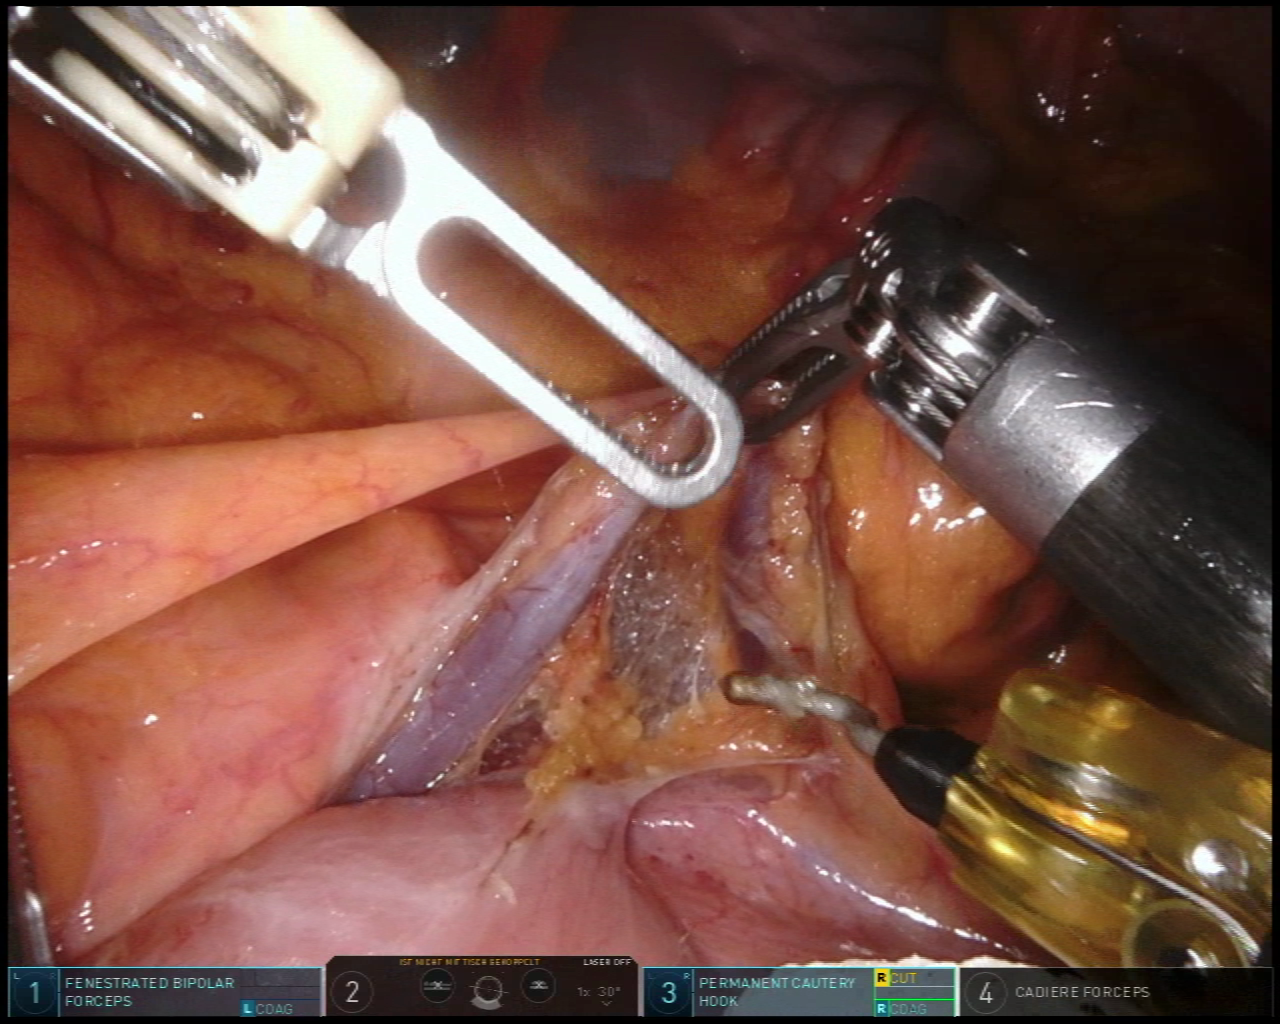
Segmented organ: intestinal_veins
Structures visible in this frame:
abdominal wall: no
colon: yes
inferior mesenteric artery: no
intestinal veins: yes
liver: no
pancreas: no
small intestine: yes
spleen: no
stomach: no
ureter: no
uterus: no
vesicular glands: no